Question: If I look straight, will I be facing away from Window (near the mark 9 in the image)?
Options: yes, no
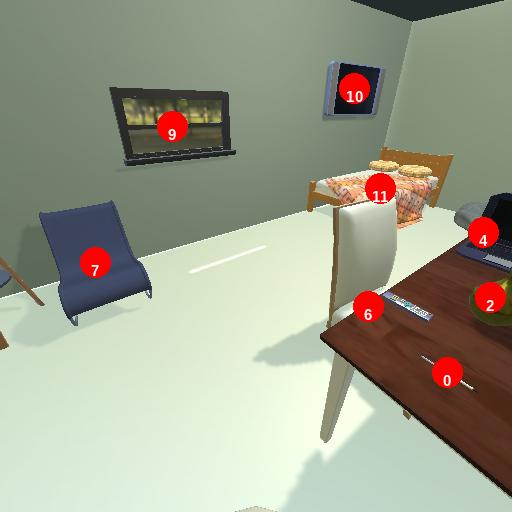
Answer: yes